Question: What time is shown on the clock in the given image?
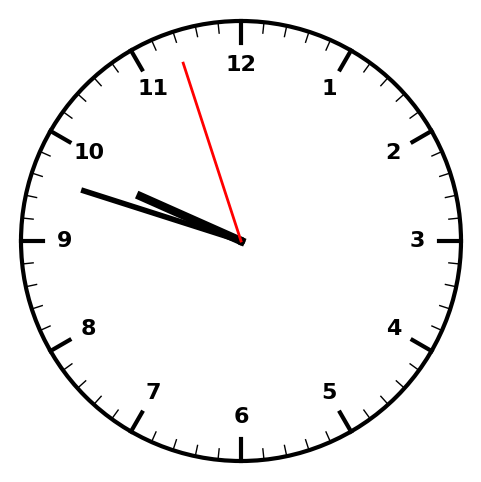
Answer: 09:47:57